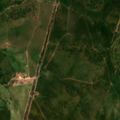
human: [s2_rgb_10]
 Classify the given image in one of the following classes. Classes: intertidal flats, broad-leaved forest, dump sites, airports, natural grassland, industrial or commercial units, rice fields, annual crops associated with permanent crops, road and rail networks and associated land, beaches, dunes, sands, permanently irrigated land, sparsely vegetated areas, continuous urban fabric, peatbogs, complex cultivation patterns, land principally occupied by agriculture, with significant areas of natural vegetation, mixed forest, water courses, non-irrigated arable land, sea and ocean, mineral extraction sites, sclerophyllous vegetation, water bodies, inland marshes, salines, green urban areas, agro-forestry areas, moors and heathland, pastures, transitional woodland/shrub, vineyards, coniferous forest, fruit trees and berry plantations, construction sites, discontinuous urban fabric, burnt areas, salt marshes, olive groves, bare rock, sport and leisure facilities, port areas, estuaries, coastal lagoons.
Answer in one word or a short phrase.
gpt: continuous urban fabric